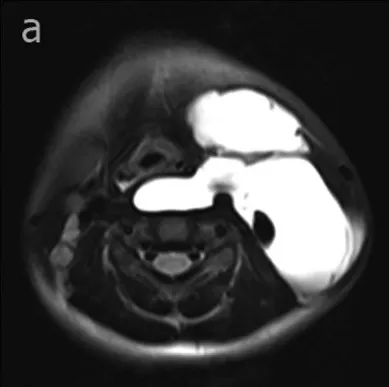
In the axial fat-suppressed T2-weighted image. A hyperintense cystic mass wrapped around the internal jugular vein.
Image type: radiology (mri)